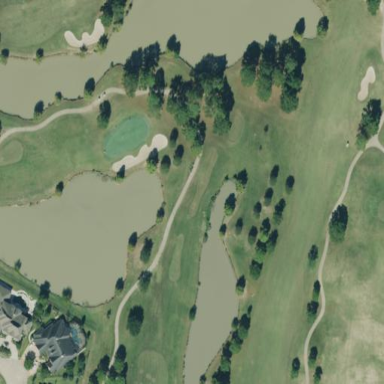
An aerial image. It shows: Scenic view of water hazard on golf course. The natural water feature adds beauty to the landscape.